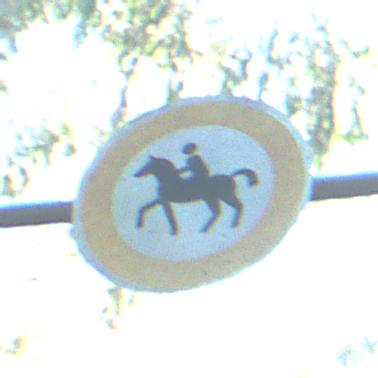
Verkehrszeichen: VerbotReiter
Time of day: MorningAfternoon
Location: Outdoor (Nature)
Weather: Clear
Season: NotSpecified
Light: Natural